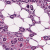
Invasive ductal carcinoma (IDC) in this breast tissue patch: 1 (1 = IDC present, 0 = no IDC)